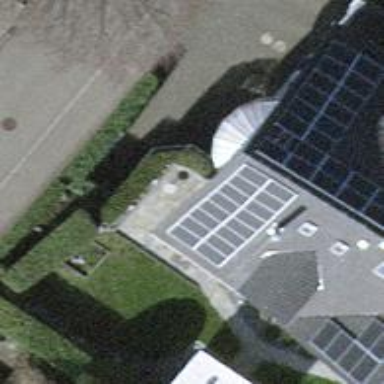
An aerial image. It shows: Solar power generator with photovoltaic panels.